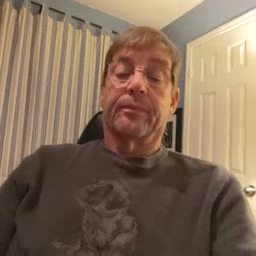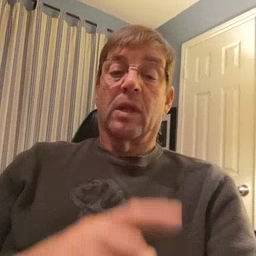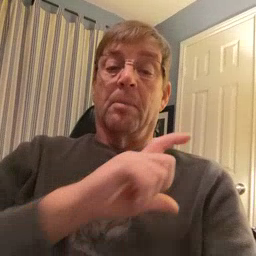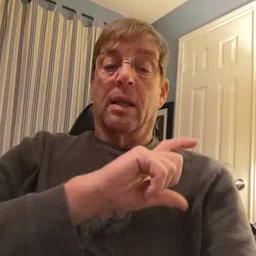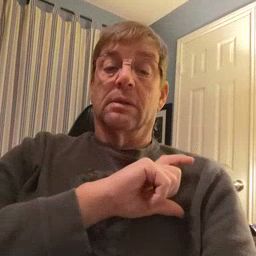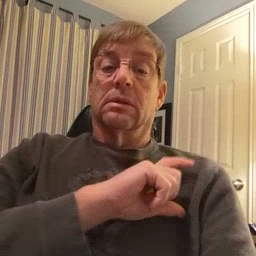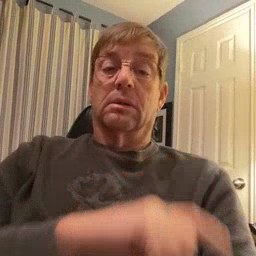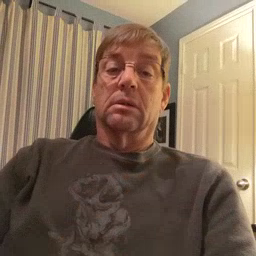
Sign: police